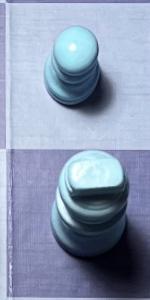
Label: King_White